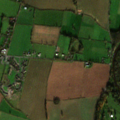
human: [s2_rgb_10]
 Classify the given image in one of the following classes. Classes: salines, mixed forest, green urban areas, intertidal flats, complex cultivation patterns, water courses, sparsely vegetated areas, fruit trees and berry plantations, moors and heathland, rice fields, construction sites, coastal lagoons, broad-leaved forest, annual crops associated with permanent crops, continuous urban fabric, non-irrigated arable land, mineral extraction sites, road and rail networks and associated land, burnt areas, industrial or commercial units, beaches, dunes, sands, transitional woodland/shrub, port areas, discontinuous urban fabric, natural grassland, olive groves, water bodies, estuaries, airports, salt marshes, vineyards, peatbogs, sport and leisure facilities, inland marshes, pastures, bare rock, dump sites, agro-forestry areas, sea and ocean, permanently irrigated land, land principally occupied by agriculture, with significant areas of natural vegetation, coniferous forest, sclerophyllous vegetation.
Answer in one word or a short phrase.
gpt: non-irrigated arable land, pastures